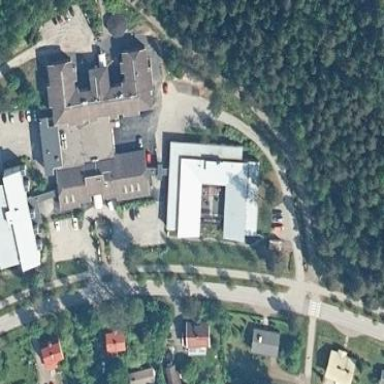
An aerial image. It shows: Building.